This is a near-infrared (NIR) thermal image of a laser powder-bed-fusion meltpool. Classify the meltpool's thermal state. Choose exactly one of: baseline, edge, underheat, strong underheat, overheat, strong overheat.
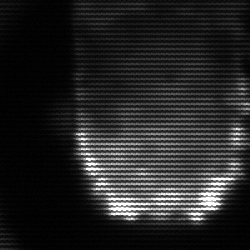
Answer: baseline